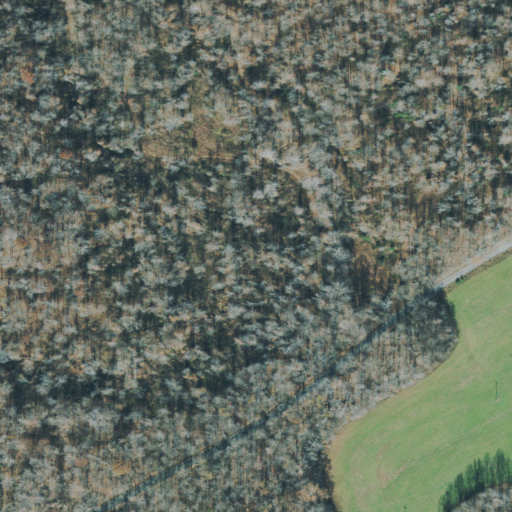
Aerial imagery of valley in Tennessee named Broad Hollow containing deciduous forest, woody wetlands, pasture, and open development